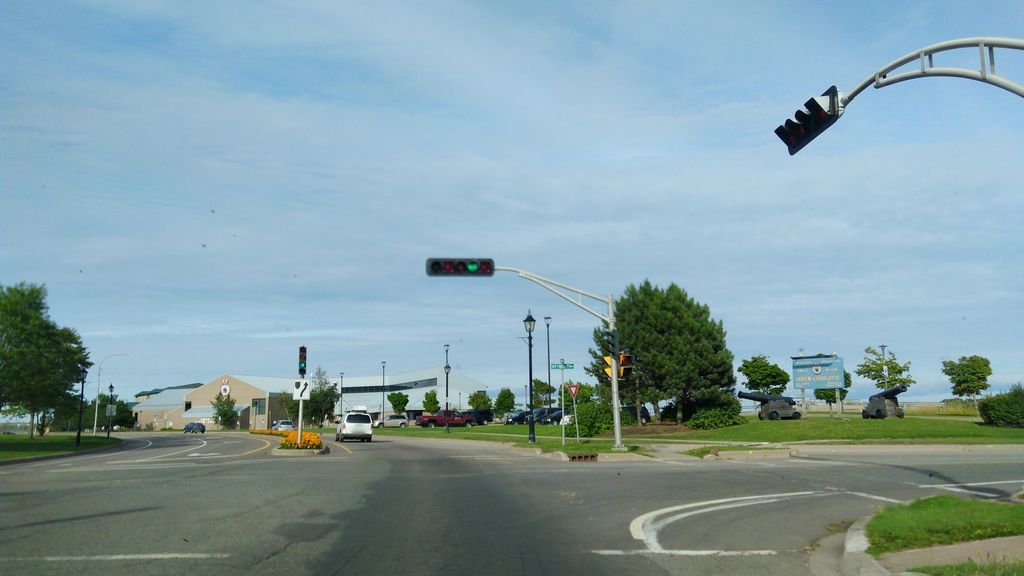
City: charlottetown